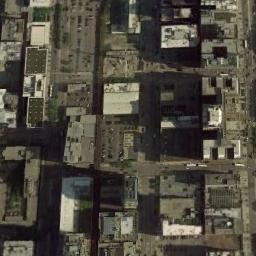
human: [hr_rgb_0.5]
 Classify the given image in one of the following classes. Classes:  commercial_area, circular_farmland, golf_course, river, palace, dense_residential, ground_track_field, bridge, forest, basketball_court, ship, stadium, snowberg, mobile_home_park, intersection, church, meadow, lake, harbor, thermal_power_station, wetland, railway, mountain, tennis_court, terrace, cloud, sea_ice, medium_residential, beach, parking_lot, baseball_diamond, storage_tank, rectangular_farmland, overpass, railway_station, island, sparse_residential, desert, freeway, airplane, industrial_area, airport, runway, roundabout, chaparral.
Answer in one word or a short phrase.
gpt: commercial_area